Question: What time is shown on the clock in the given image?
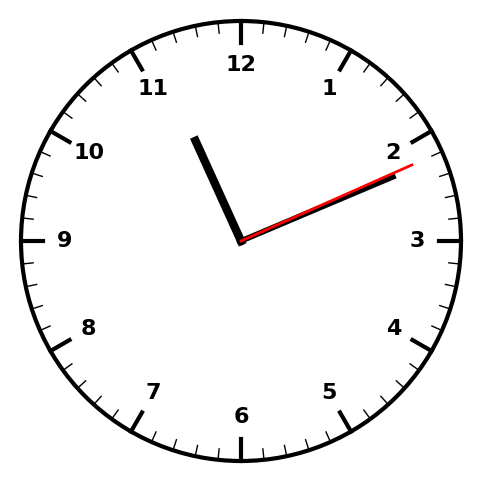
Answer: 11:11:11